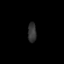
Tissue: skin
Cell type: Epithelial cells
Senescence score: 0.2099
Nuclear area (px): 163
Mean DAPI intensity: 51.337